Question: I need to add google analytics to my iOS App,
I have implemented this 3 steps.
Downloaded google analytics Library file and added this files to project,
- - - - - - libGoogleAnalyticsServices.a- CoreData.framework- -
Added this code in 'didFinishLaunchingWithOptions'
'''
- (BOOL)application:(UIApplication *)application didFinishLaunchingWithOptions:(NSDictionary *)launchOptions {
[GAI sharedInstance].trackUncaughtExceptions = YES;
[GAI sharedInstance].dispatchInterval = 20;
[[[GAI sharedInstance] logger] setLogLevel:kGAILogLevelVerbose];
[[GAI sharedInstance] trackerWithTrackingId:@"UA-XXXX-Y"];
}
'''
For example, suppose you have a "Home Screen" view that you want to measure with a view controller header that looks like this:
'''
@interface HomeViewController : UIViewController
'''
I have updated this header to:
'''
#import "GAITrackedViewController.h"
@interface HomeViewController : GAITrackedViewController
'''
after doing this i am getting Error like,
'''
duplicate symbol _OBJC_CLASS_$_GAIUtil in:
/Users/Supriya/Desktop/BTS 2.0/BTS/BTS/Library/libGoogleAnalytics_debug.a(GAIUtil.o)
/Users/Supriya/Desktop/BTS 2.0/BTS/BTS/Library/libGoogleAnalyticsServices.a(GAIUtil.o)
duplicate symbol _OBJC_METACLASS_$_GAIUtil in:
/Users/Supriya/Desktop/BTS 2.0/BTS/BTS/Library/libGoogleAnalytics_debug.a(GAIUtil.o)
/Users/Supriya/Desktop/BTS 2.0/BTS/BTS/Library/libGoogleAnalyticsServices.a(GAIUtil.o)
duplicate symbol _OBJC_CLASS_$_GAIDefaultLogger in:
/Users/Supriya/Desktop/BTS 2.0/BTS/BTS/Library/libGoogleAnalytics_debug.a(GAIDefaultLogger.o)
/Users/Supriya/Desktop/BTS 2.0/BTS/BTS/Library/libGoogleAnalyticsServices.a(GAIDefaultLogger.o)
duplicate symbol _OBJC_IVAR_$_GAIDefaultLogger._logLevel in:
/Users/Supriya/Desktop/BTS 2.0/BTS/BTS/Library/libGoogleAnalytics_debug.a(GAIDefaultLogger.o)
/Users/Supriya/Desktop/BTS 2.0/BTS/BTS/Library/libGoogleAnalyticsServices.a(GAIDefaultLogger.o)
duplicate symbol _OBJC_METACLASS_$_GAIDefaultLogger in:
/Users/Supriya/Desktop/BTS 2.0/BTS/BTS/Library/libGoogleAnalytics_debug.a(GAIDefaultLogger.o)
/Users/Supriya/Desktop/BTS 2.0/BTS/BTS/Library/libGoogleAnalyticsServices.a(GAIDefaultLogger.o)
'''
I have added this frameworks and Library in my projects which i told you above.
:
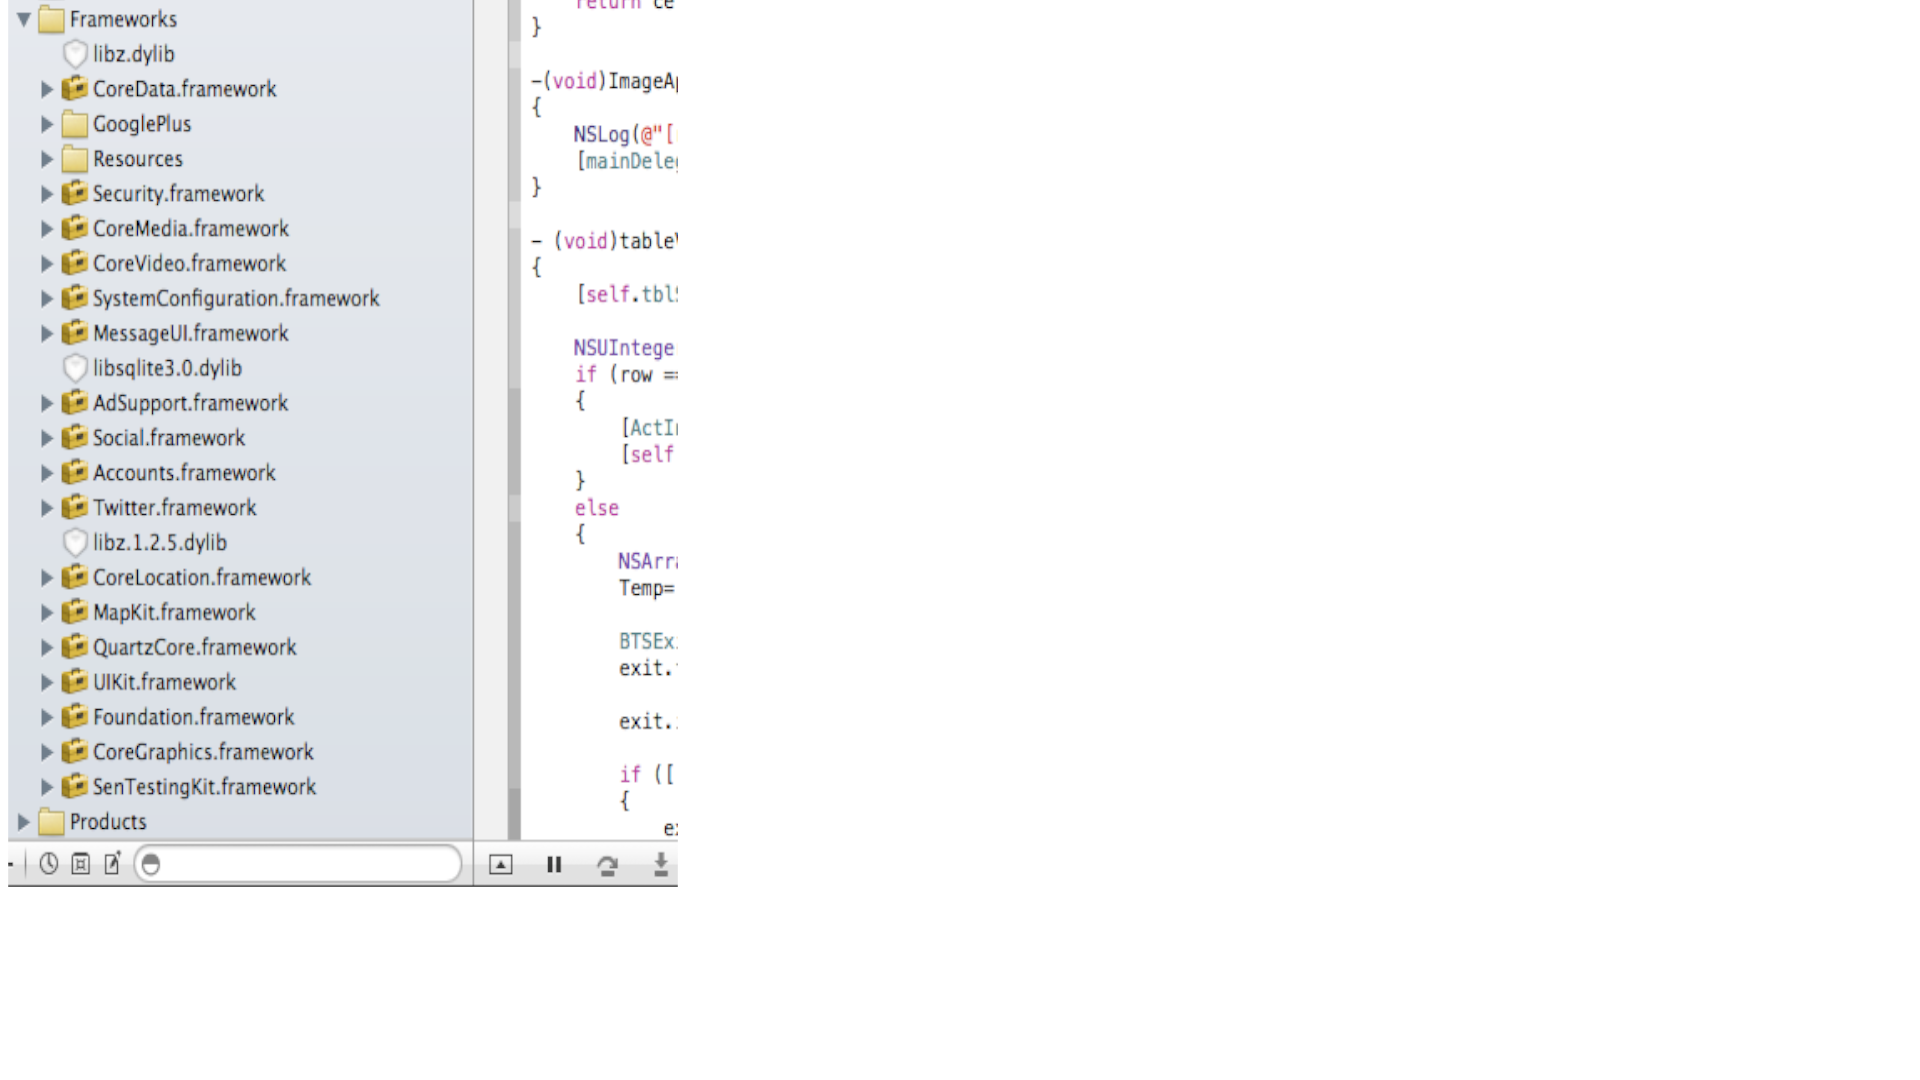
Answer: You have to delete one of these two 'libGoogleAnalytics_debug.a, libGoogleAnalyticsServices.a' from your project. Find out, where they are and how they are generated and make so, that only one of these libraries is involved in your build. I suppose, one of them is added by you and the other is automatically created and added, when you build.